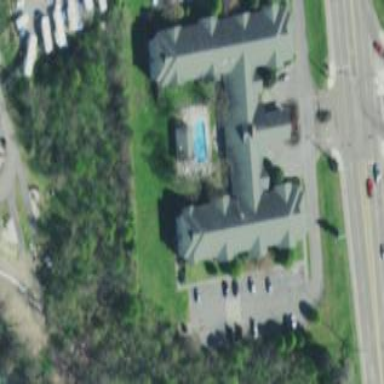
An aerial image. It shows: Hotel building.